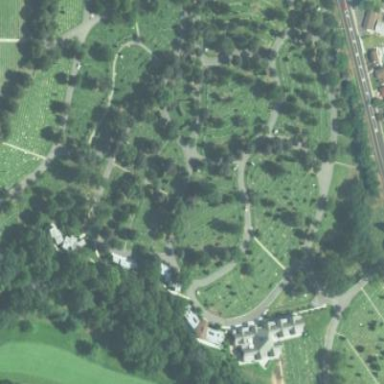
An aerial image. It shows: Cemetery.